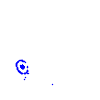
Particle: electron